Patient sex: M
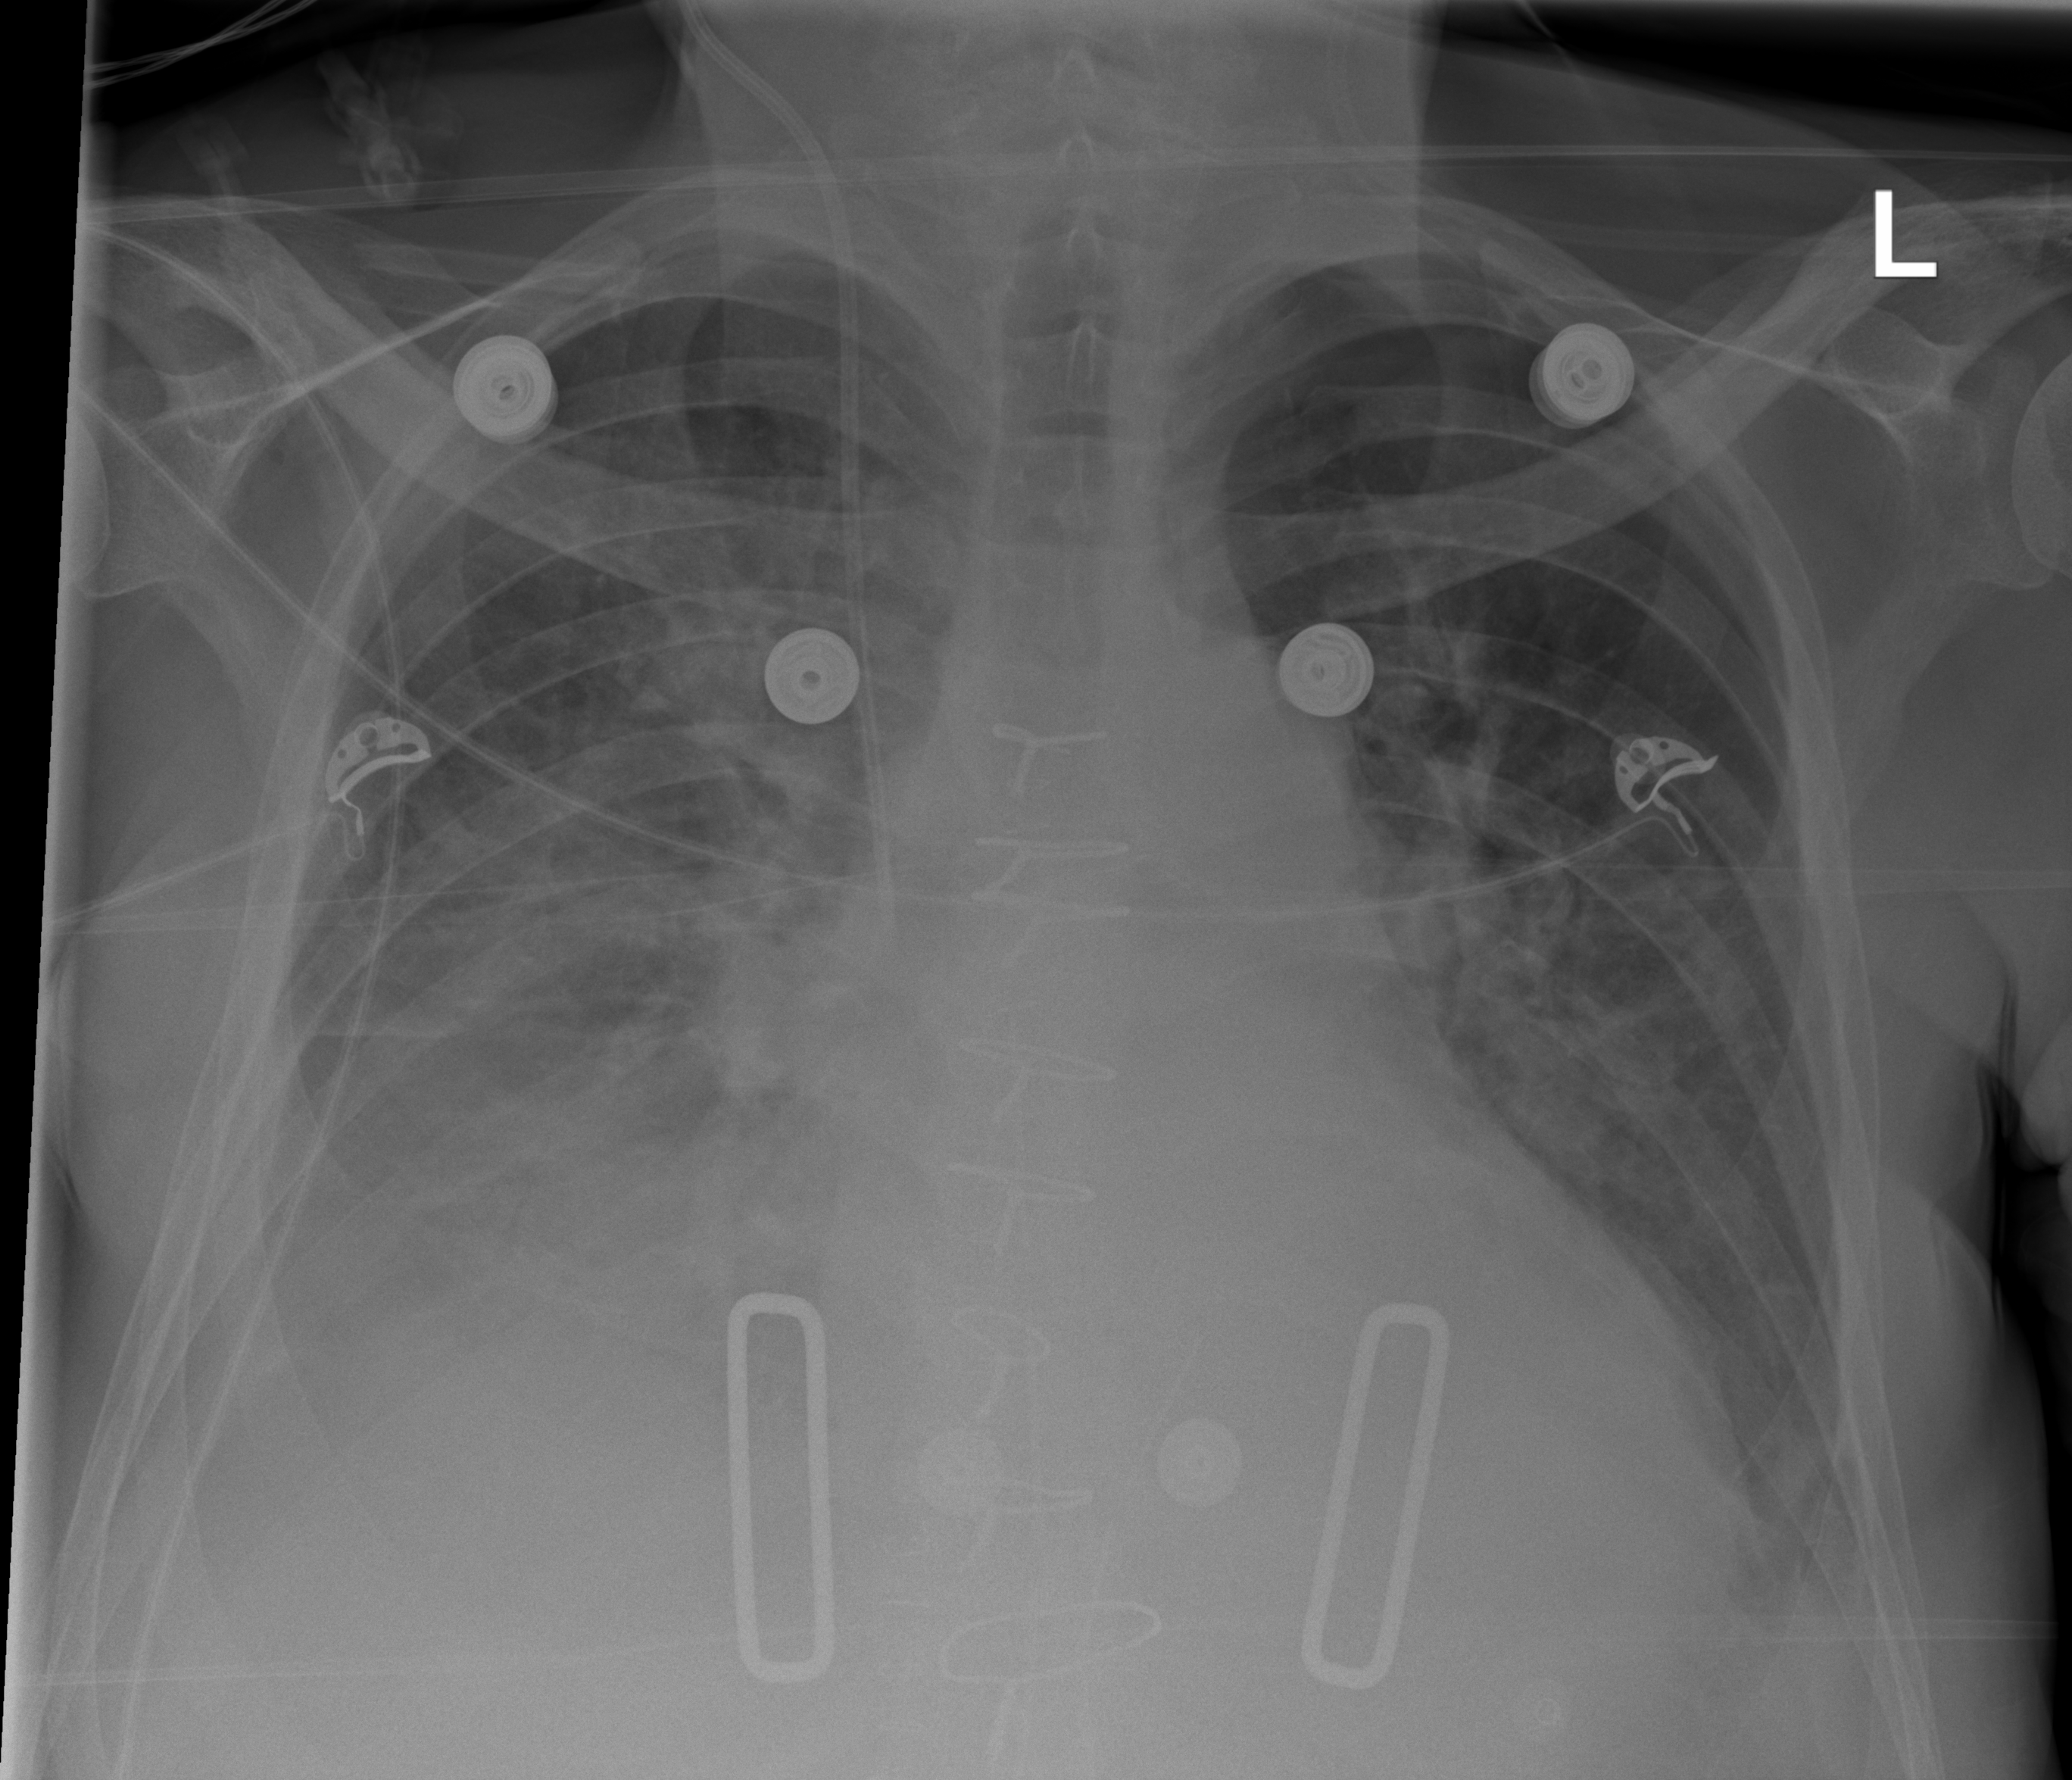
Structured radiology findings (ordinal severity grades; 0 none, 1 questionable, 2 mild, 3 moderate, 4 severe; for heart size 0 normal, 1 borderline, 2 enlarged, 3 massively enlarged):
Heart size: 2
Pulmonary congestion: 2
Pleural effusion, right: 3
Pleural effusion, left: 2
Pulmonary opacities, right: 1
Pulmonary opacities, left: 1
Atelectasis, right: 2
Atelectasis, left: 2